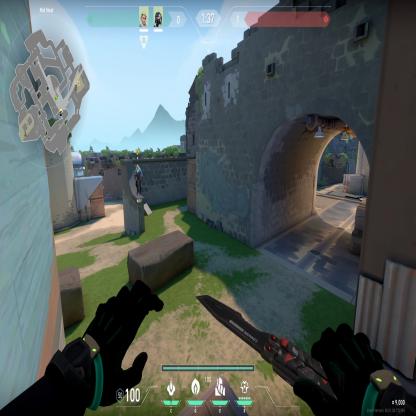
Label: teammate